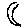
Label: moon